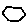
Label: hexagon